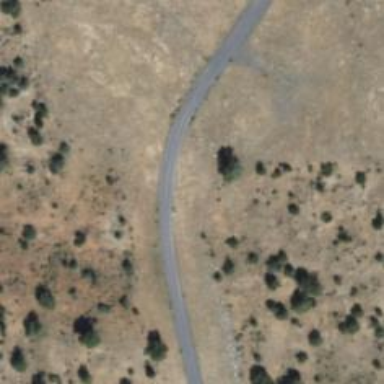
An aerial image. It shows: Service road.